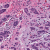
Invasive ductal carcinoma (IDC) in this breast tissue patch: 0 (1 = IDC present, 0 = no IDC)